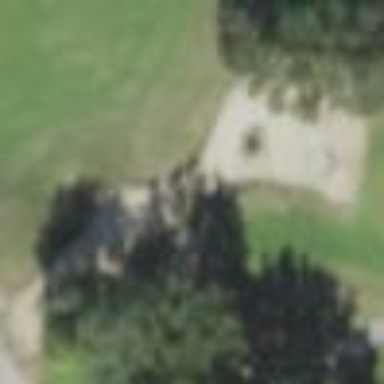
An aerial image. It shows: Sand bunker on golf course.